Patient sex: F
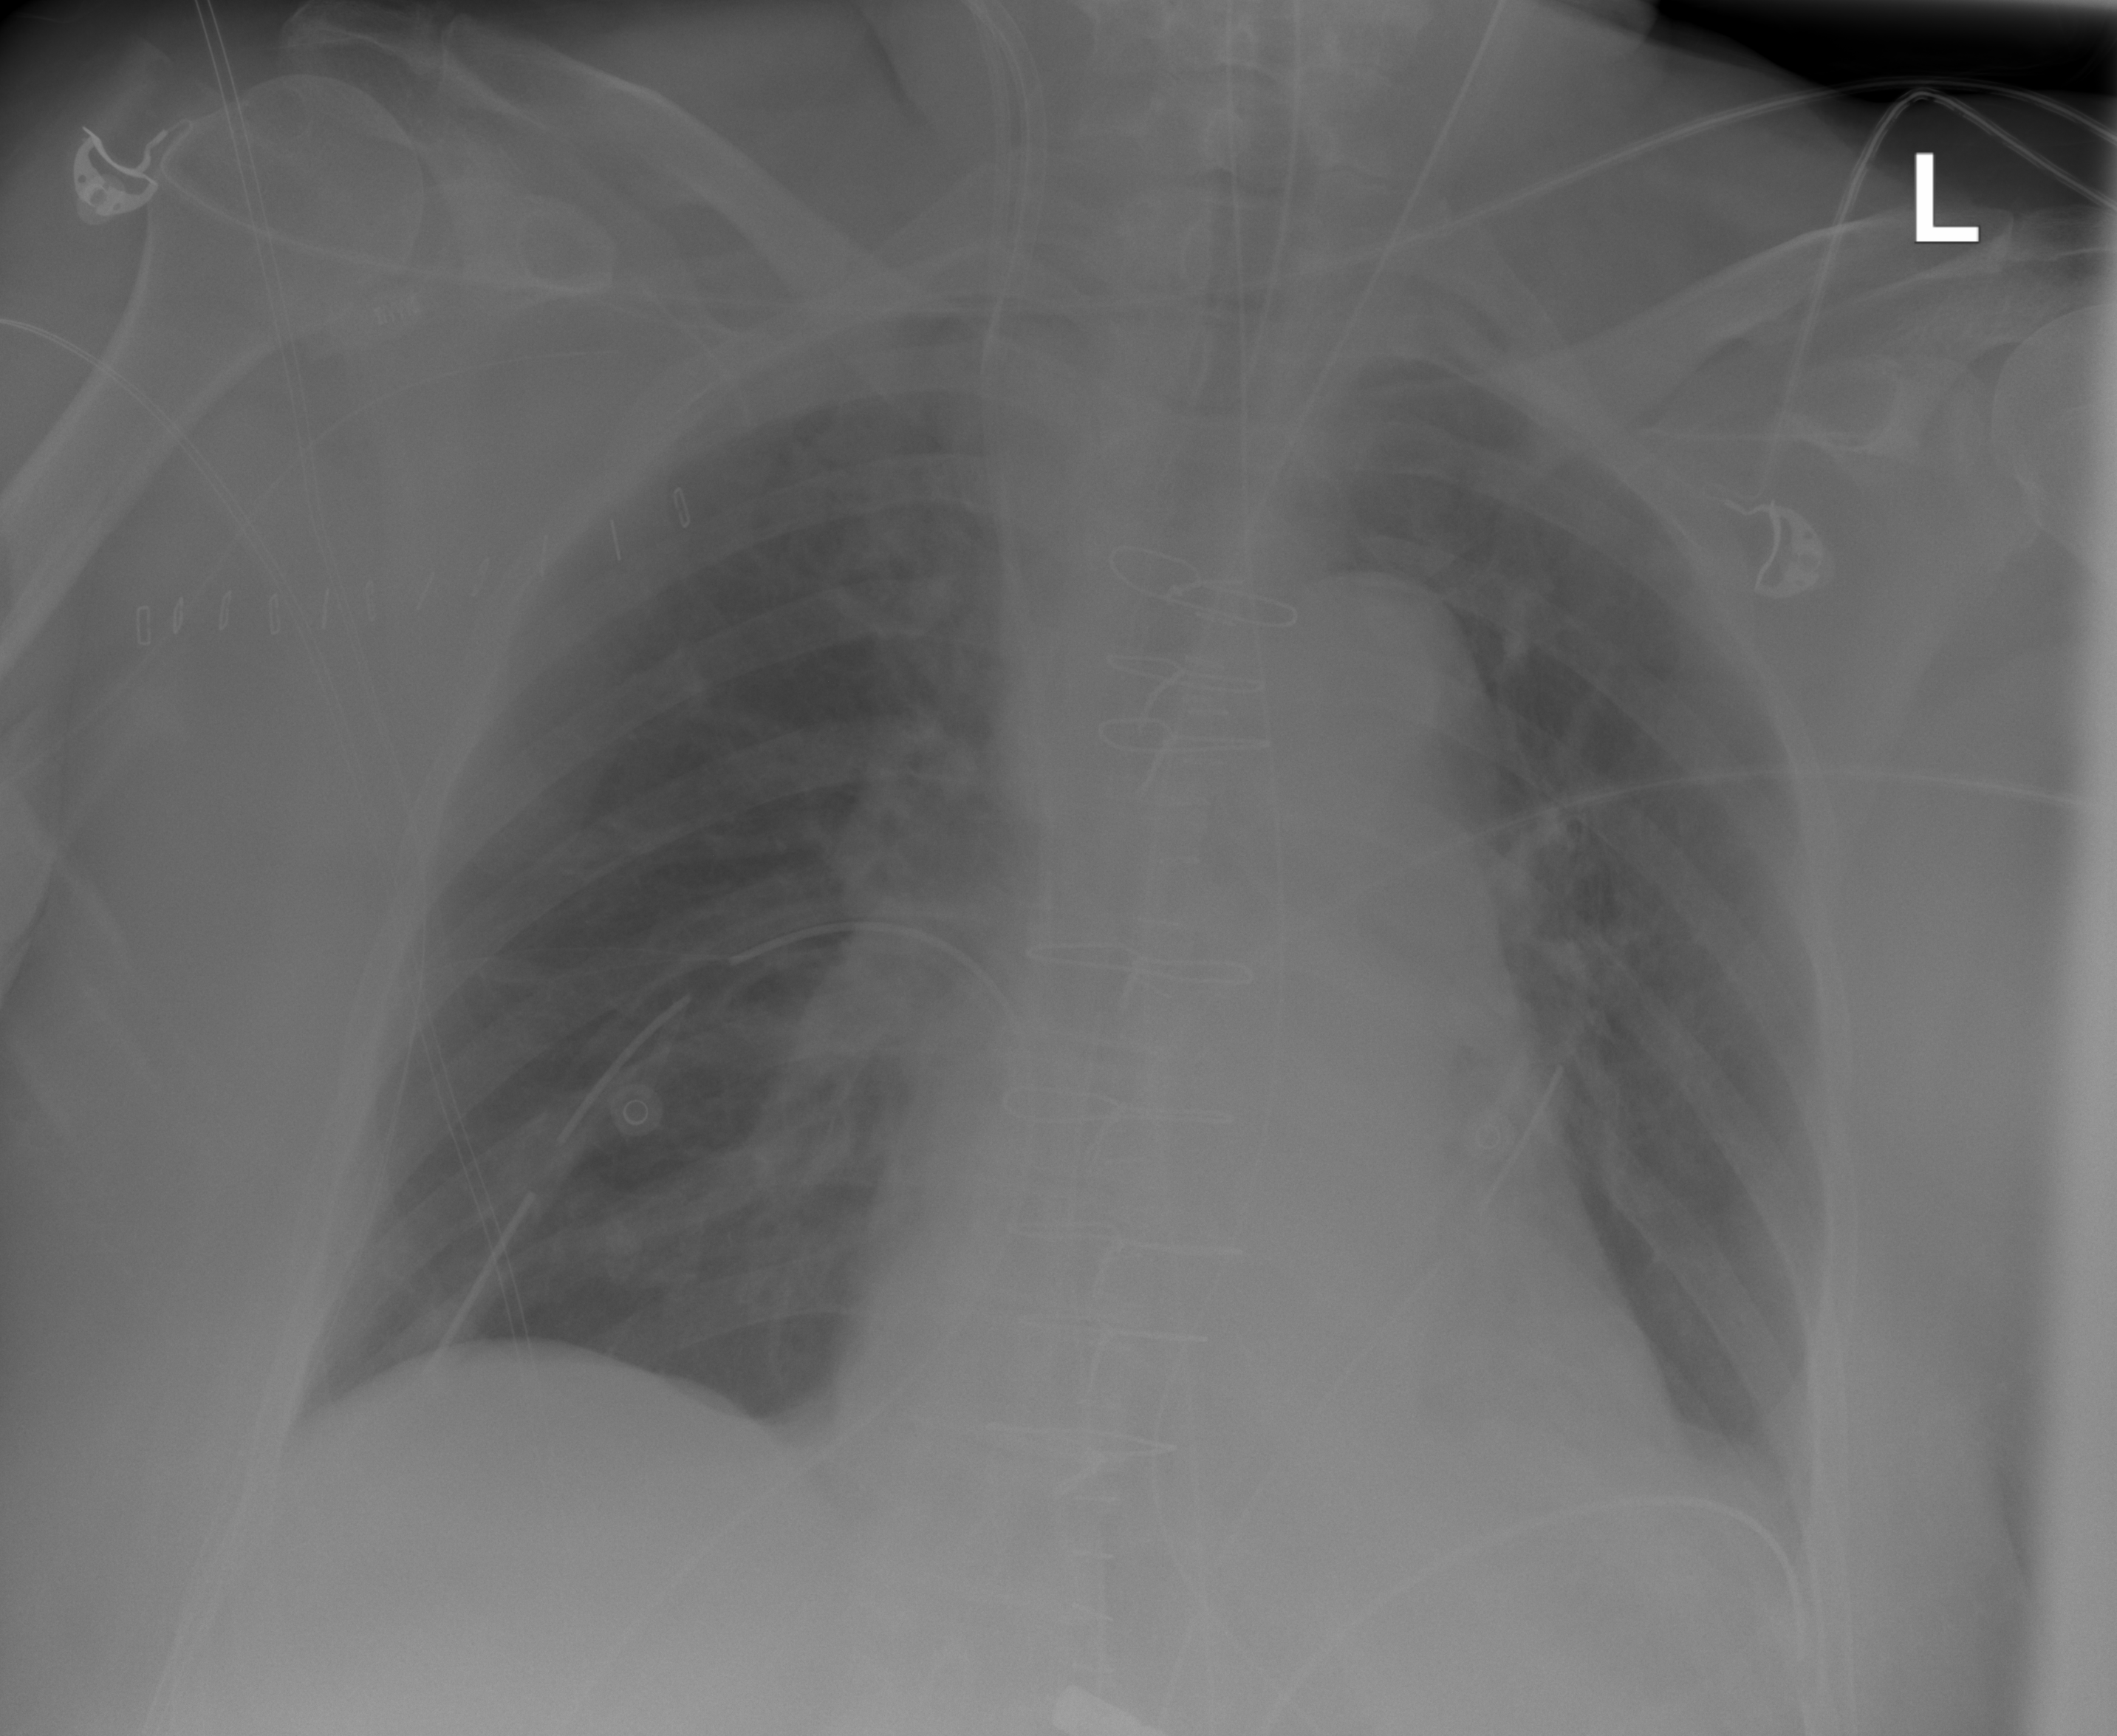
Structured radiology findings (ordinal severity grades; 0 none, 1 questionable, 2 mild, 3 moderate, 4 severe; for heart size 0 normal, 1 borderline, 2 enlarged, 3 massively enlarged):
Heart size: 0
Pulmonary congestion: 0
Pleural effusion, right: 0
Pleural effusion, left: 2
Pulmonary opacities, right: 0
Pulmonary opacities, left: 0
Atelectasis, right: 0
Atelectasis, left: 2